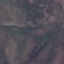
Label: HerbaceousVegetation